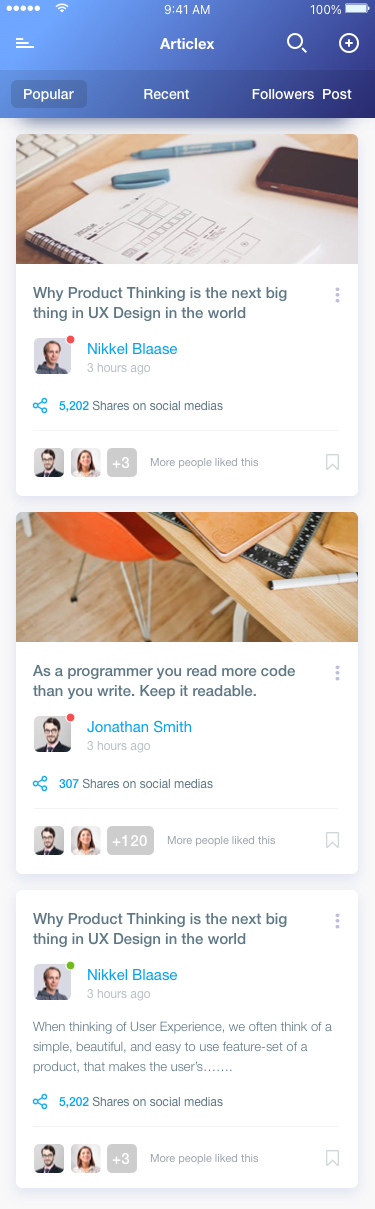
Text in this UI design:
Popular                  Recent                Followers  Post
Articlex
Why Product Thinking is the next big thing in UX Design in the world
5,202 Shares on social medias
Nikkel Blaase
3 hours ago
More people liked this
+3
As a programmer you read more code than you write. Keep it readable.
307 Shares on social medias
Jonathan Smith
3 hours ago
More people liked this
+120
Why Product Thinking is the next big thing in UX Design in the world
When thinking of User Experience, we often think of a simple, beautiful, and easy to use feature-set of a product, that makes the user’s…….
5,202 Shares on social medias
Nikkel Blaase
3 hours ago
More people liked this
+3